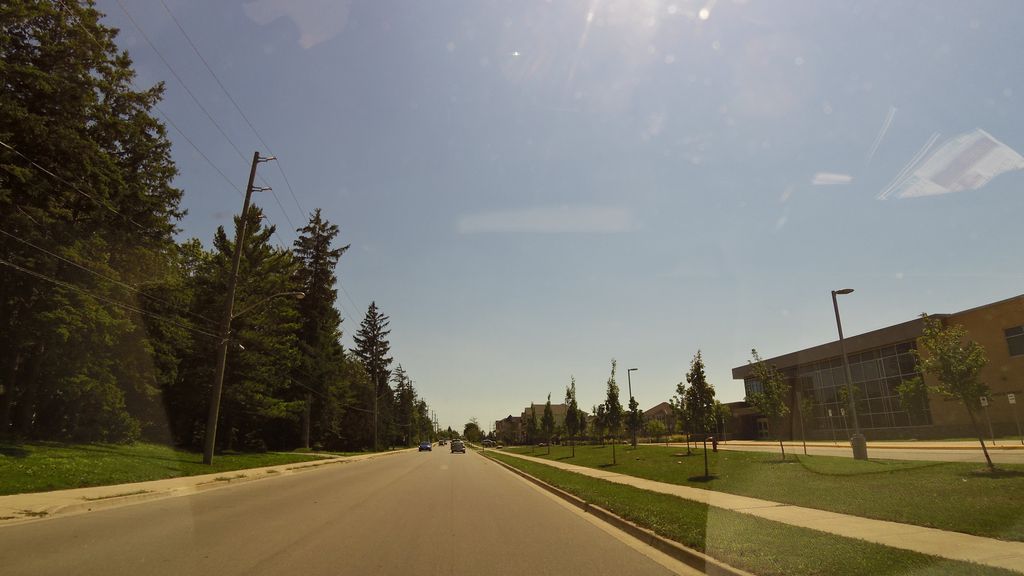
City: hamilton